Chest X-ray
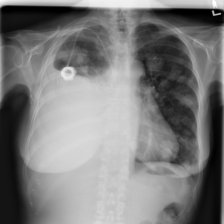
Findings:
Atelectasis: negative
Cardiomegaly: negative
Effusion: positive
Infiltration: negative
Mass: positive
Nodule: negative
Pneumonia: negative
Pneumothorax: negative
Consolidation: negative
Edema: negative
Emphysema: negative
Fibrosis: negative
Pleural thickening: negative
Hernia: negative